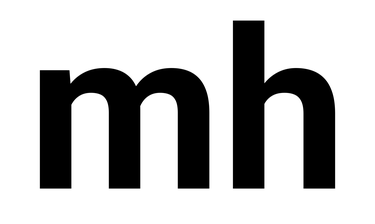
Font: Roboto_Bold